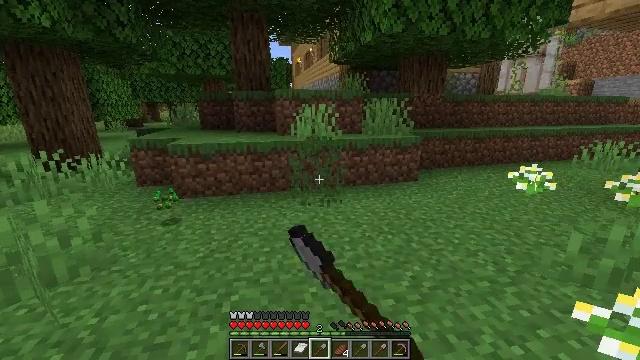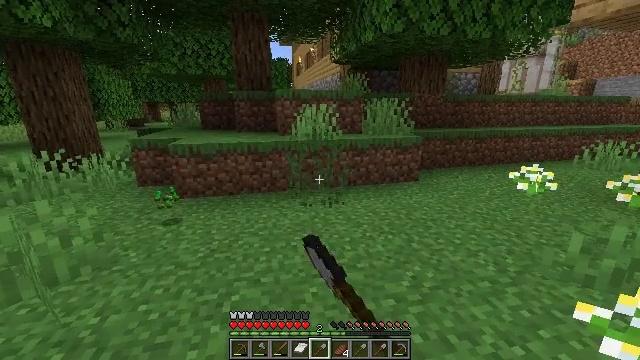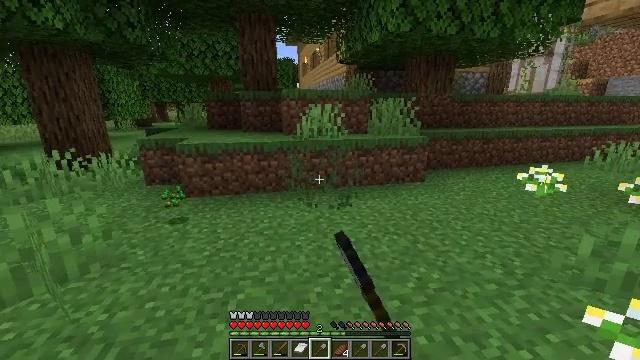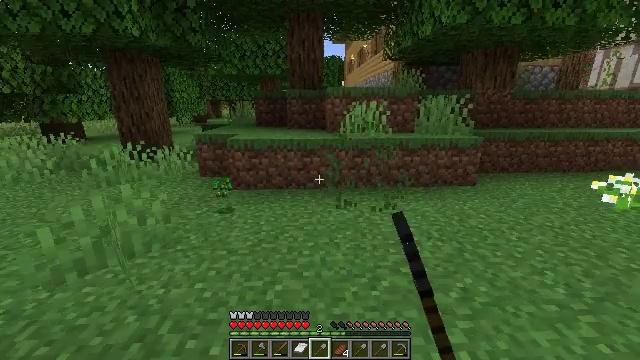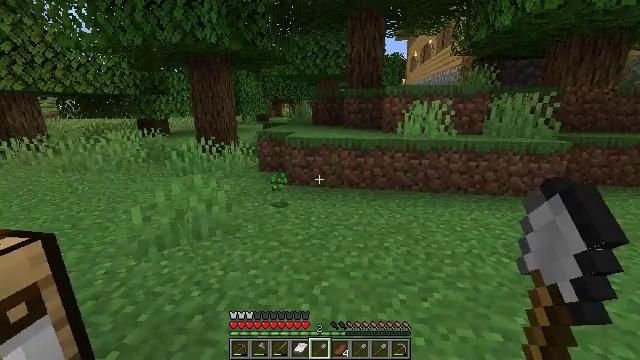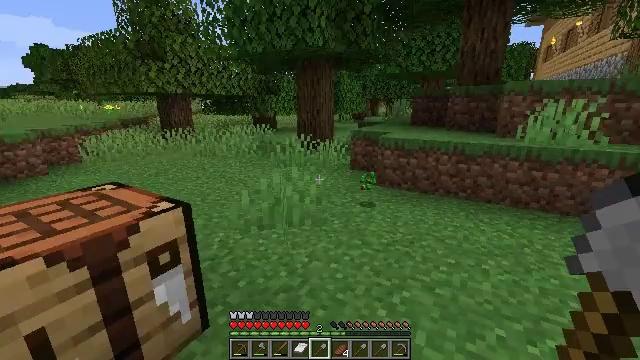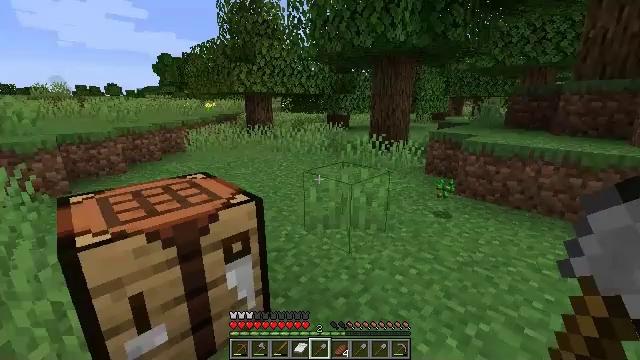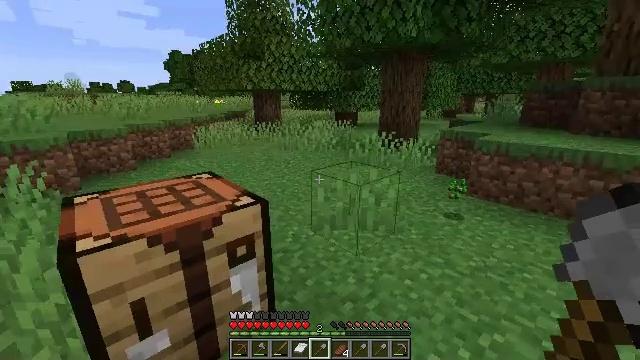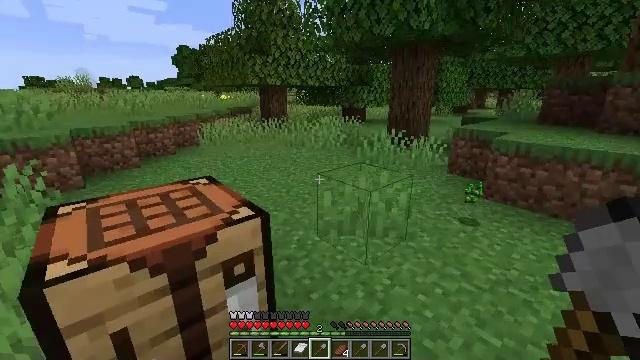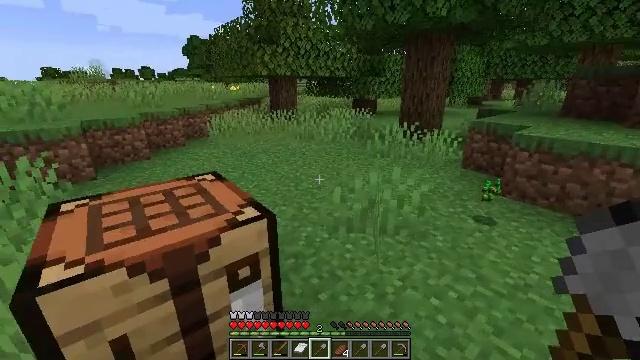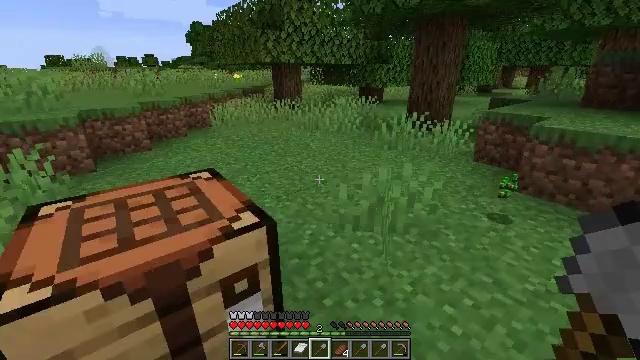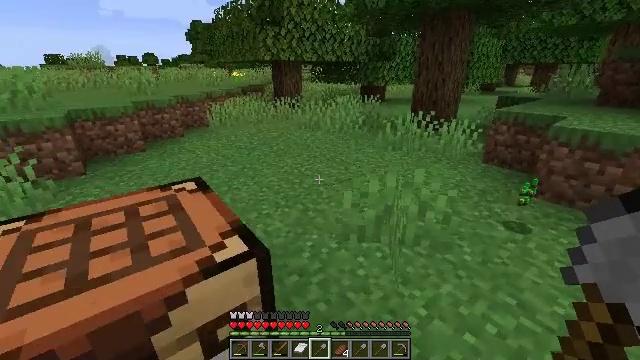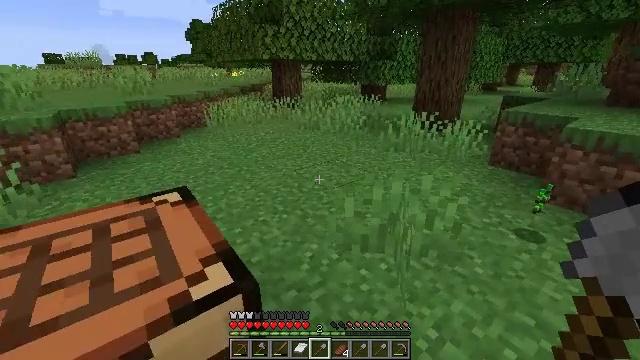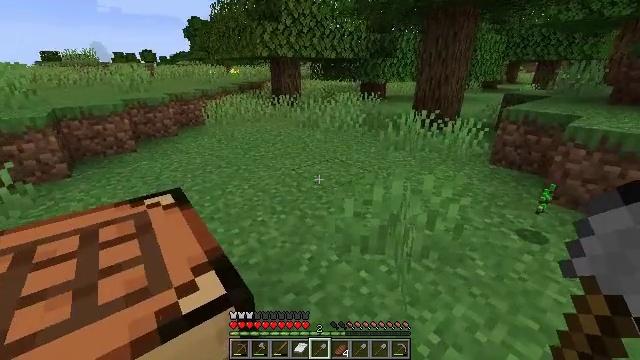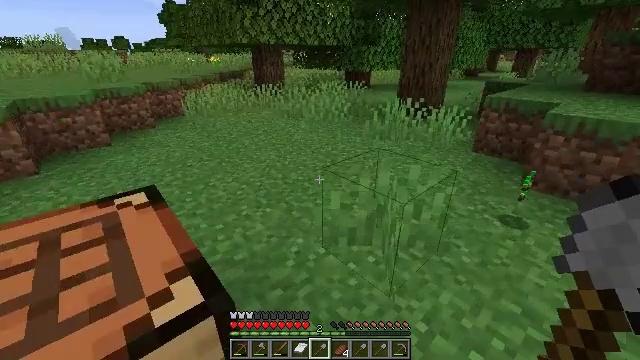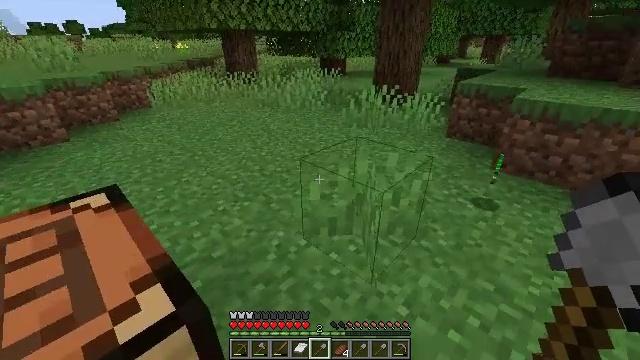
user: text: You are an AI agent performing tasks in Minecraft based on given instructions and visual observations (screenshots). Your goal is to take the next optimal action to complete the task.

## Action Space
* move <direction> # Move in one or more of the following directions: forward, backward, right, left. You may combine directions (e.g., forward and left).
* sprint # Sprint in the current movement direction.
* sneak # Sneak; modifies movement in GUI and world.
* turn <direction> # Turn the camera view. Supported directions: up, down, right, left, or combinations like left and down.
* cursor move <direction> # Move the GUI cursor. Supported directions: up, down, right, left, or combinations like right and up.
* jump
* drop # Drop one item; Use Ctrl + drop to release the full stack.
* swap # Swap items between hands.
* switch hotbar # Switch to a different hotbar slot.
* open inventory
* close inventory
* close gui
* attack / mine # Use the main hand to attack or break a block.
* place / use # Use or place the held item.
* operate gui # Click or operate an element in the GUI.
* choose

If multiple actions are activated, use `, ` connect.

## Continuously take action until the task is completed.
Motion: motion action
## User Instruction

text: Gather grass by holding the left mouse button.
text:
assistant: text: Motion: no_op
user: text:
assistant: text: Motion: turn left
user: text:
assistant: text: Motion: turn left
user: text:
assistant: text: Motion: turn left
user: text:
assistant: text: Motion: turn left
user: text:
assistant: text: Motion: move forward, turn left
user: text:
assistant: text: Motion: move forward, turn left
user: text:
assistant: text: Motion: move forward, turn left
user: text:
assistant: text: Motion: move forward, turn left and down
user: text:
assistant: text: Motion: move forward, turn left and down
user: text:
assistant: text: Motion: move forward
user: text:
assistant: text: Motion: no_op
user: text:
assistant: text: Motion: no_op
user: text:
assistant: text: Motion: turn right and down
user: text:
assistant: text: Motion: turn right and down
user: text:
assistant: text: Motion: turn right and down
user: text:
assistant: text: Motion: turn right
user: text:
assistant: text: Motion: no_op
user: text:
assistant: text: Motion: attack / mine
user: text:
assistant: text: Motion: attack / mine
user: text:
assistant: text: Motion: attack / mine
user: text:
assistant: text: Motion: no_op
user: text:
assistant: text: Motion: no_op
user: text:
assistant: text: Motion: turn up
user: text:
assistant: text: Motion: move forward, turn up
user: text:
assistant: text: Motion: move forward, turn left and up
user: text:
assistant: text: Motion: move forward, turn left and up
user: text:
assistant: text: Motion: move forward, turn up
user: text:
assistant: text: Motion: move forward
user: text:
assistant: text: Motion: move forward